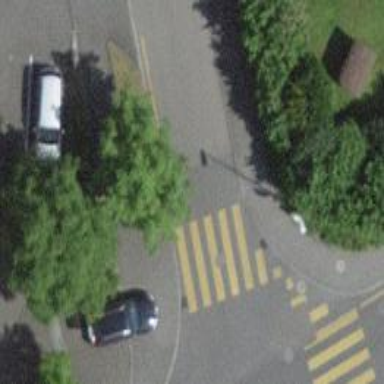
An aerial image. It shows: Uncontrolled zebra crossing with zebra markings.